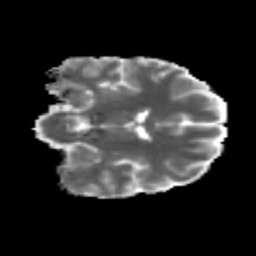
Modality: MD
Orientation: coronal
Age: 25
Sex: male
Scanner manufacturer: siemens
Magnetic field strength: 3 T
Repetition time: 3.5 s
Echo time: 0.125 s